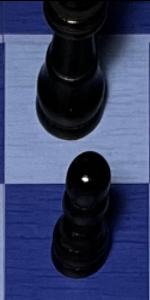
Label: Pawn_Black